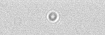
Label: camera_spot